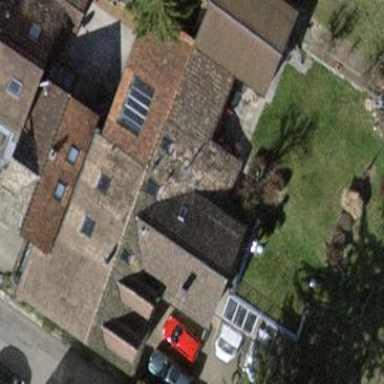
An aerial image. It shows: Pitched roof building.